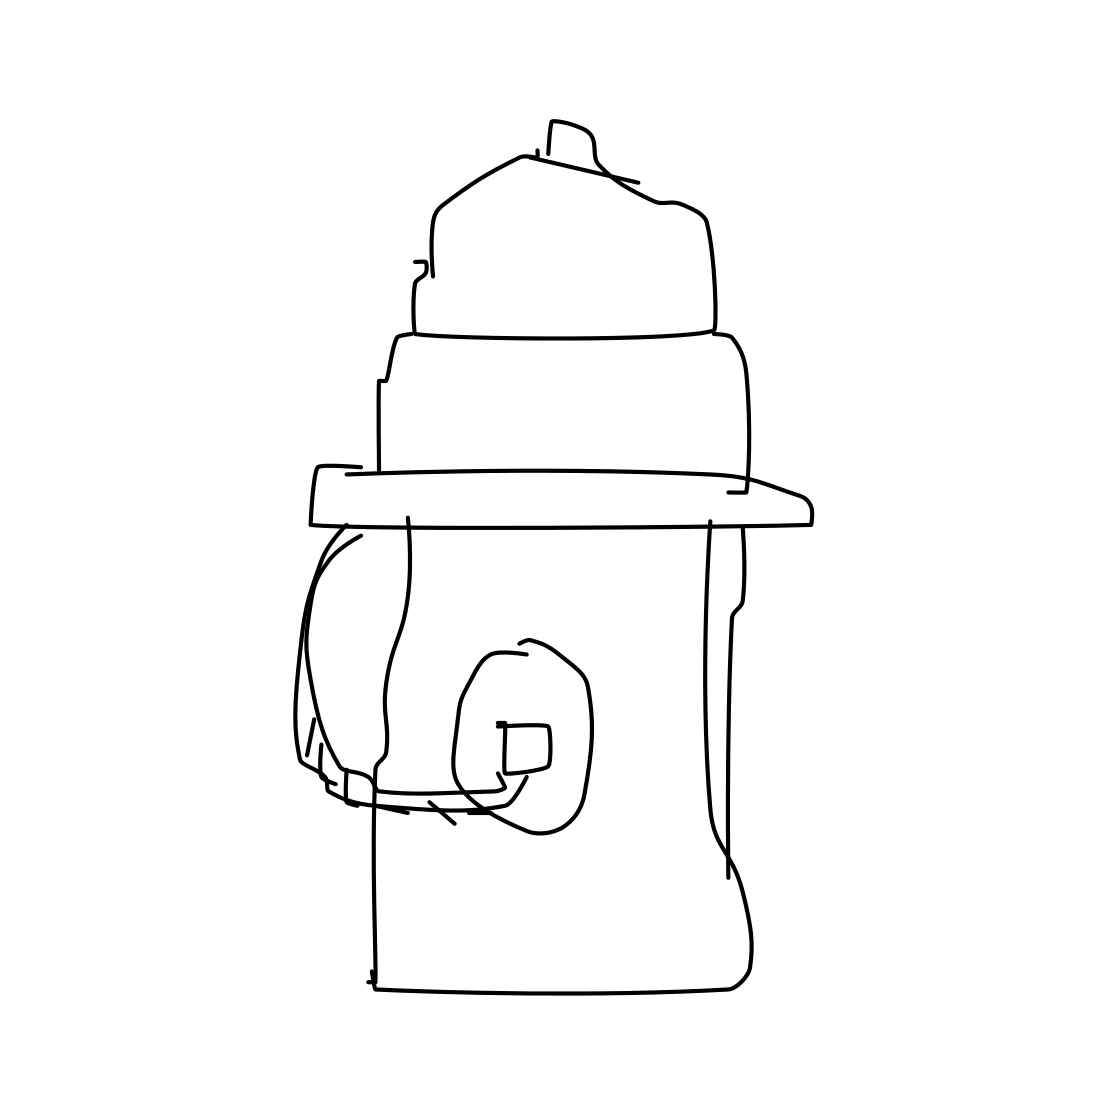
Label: fire hydrant